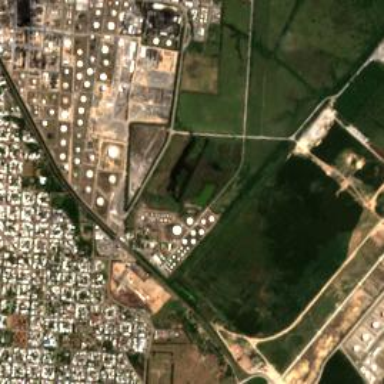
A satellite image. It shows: Industrial area with refinery.